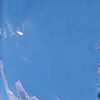
Label: water